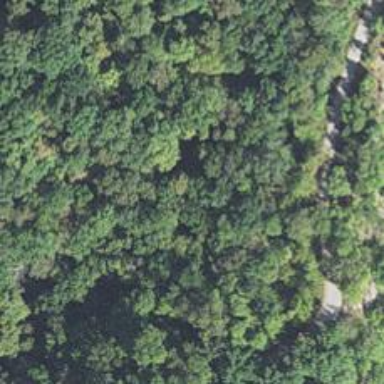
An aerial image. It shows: Natural cliff.